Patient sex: F
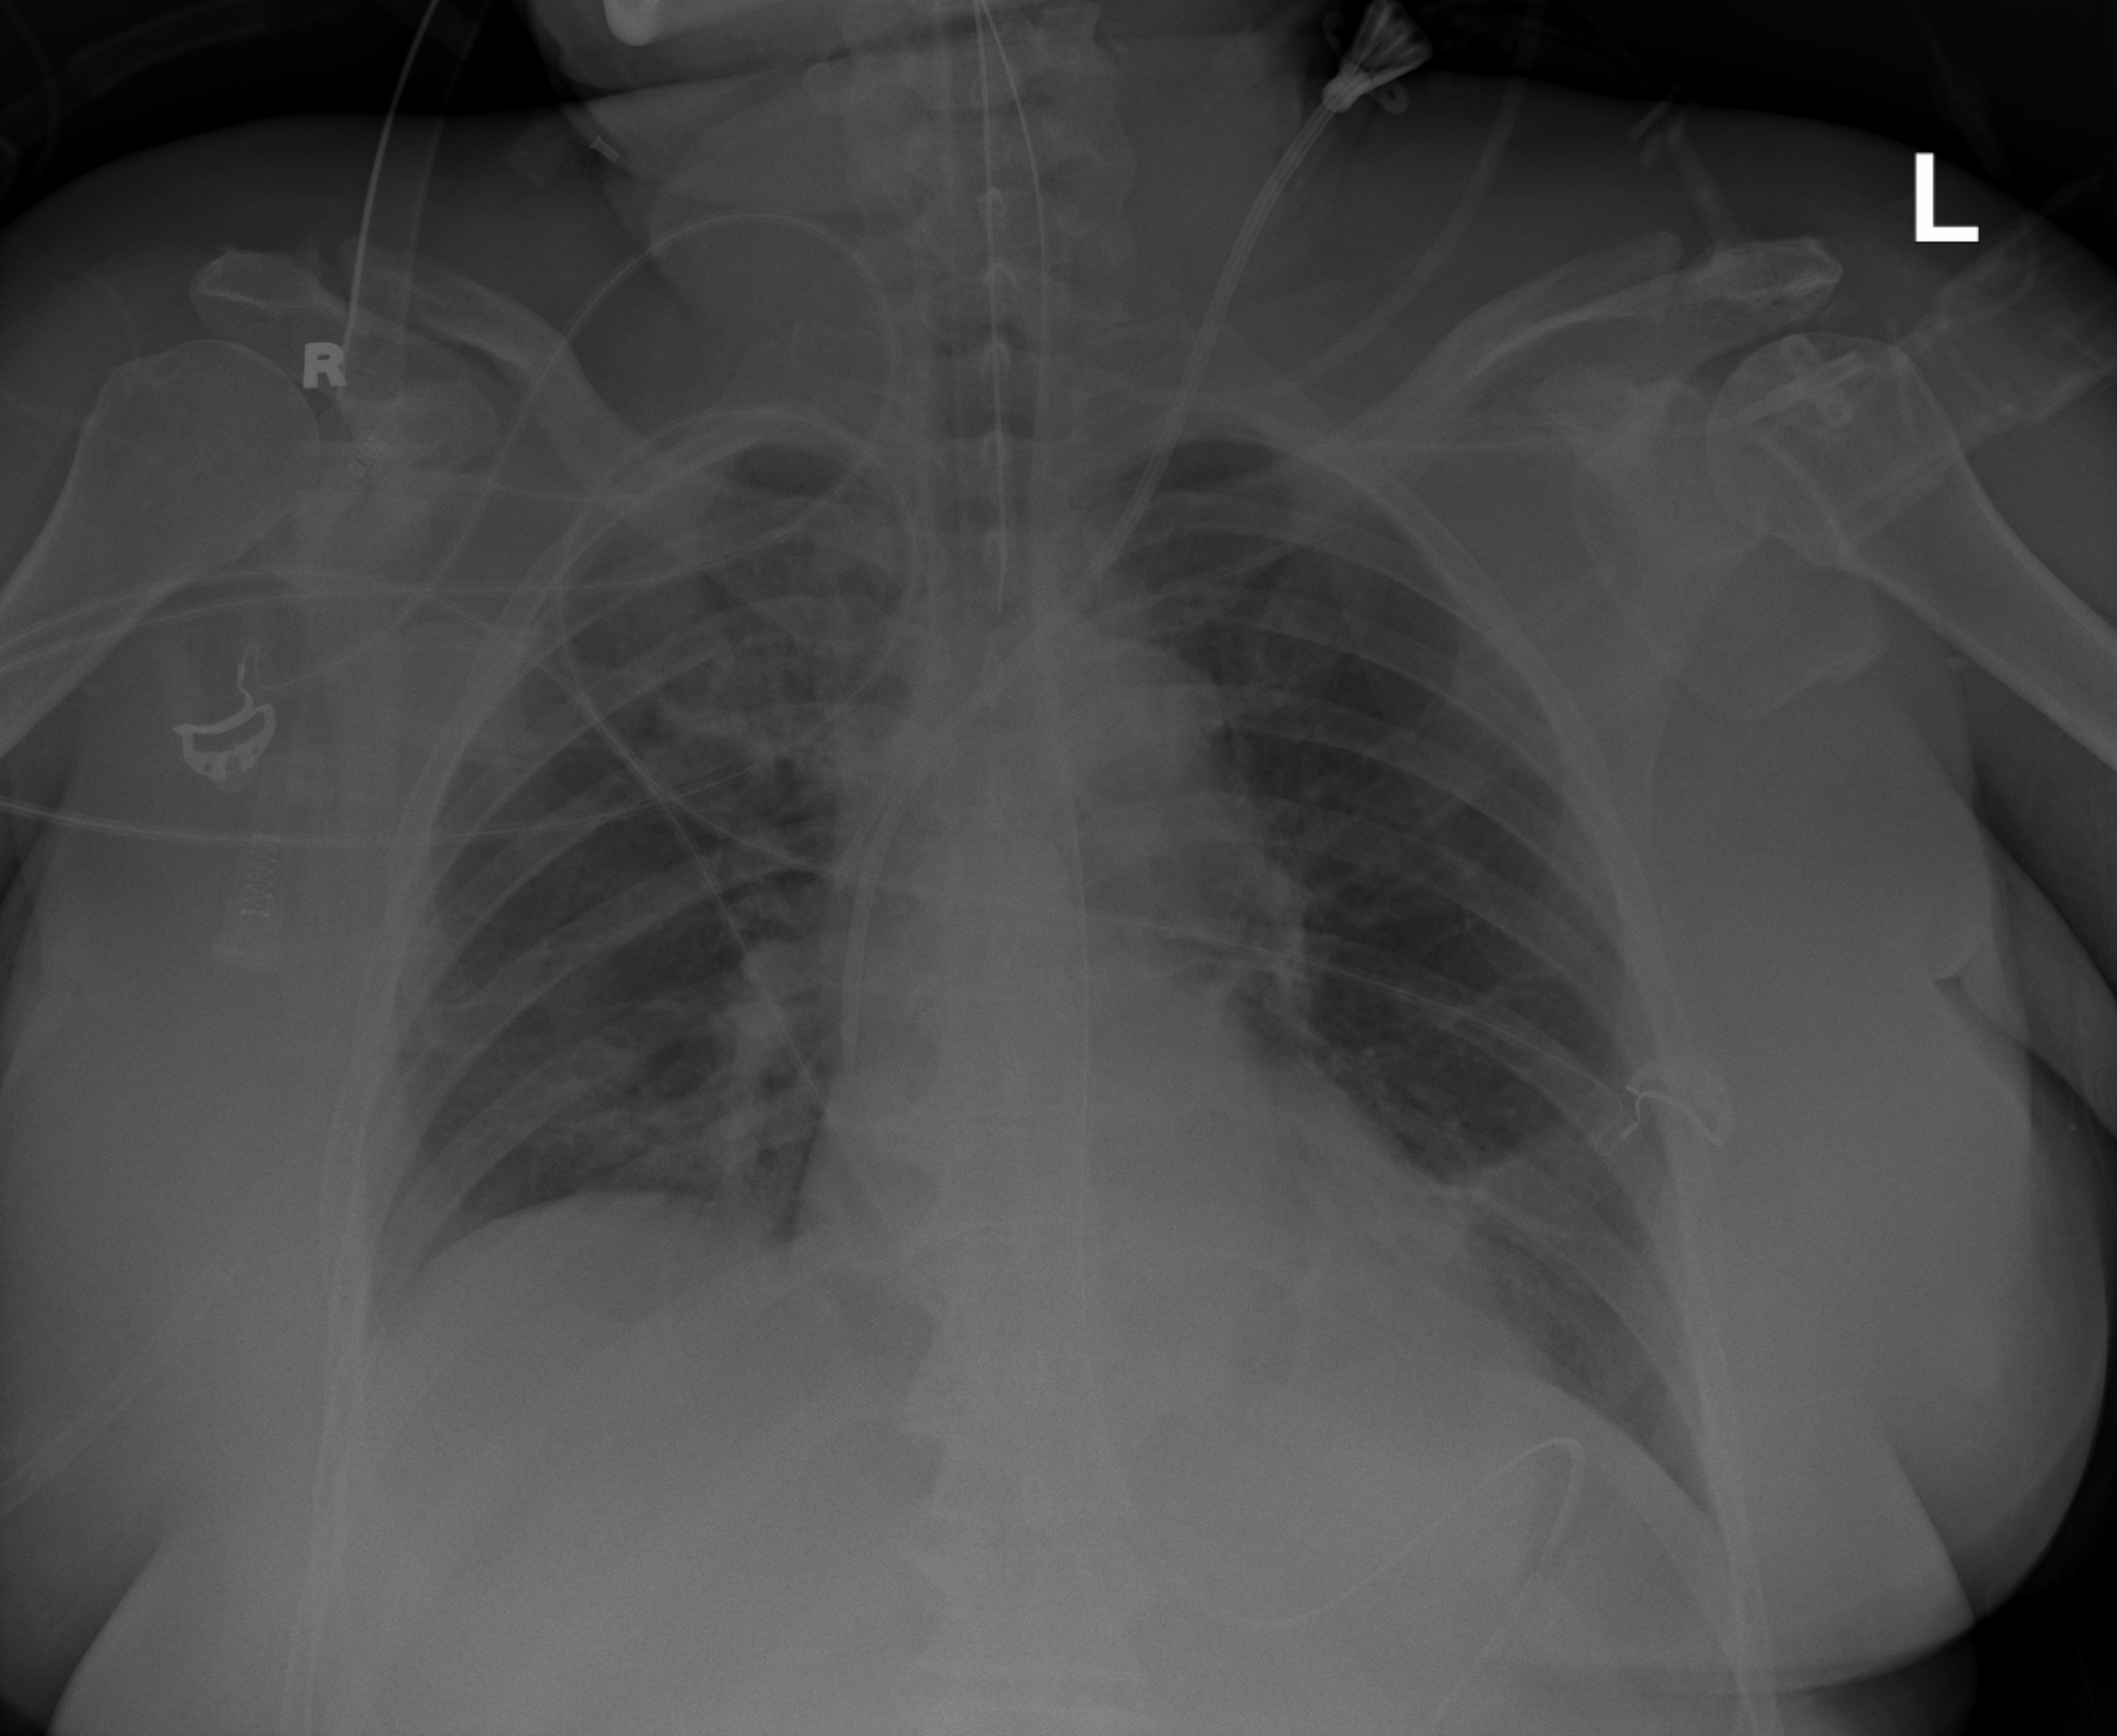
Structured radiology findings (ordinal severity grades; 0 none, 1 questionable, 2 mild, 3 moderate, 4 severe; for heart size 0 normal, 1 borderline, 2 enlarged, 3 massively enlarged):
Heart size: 0
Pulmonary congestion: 0
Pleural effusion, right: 0
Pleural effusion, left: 0
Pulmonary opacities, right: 0
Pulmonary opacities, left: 0
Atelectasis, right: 2
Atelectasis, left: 2